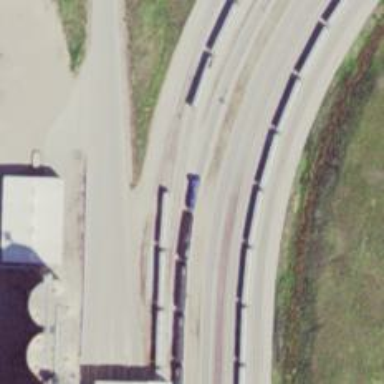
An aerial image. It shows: Rail spur service.